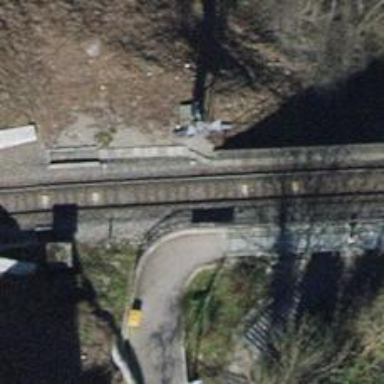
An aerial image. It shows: Railway signal.